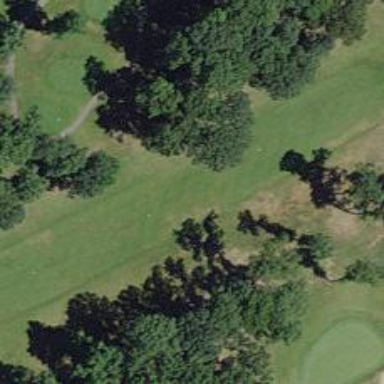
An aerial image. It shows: View of golf hole.